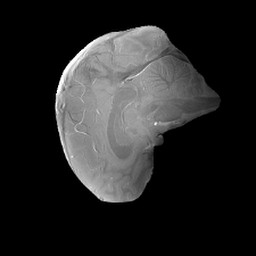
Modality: PDw
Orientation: sagittal
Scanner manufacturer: siemens
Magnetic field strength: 6.98 T
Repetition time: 2.34 s
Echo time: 0.00356 s